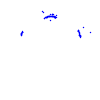
Particle: proton